Interaction volume radius: 5 \u00c5
Interaction volume height: 20 \u00c5
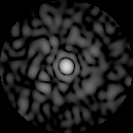
Disorder parameter: 0.8333